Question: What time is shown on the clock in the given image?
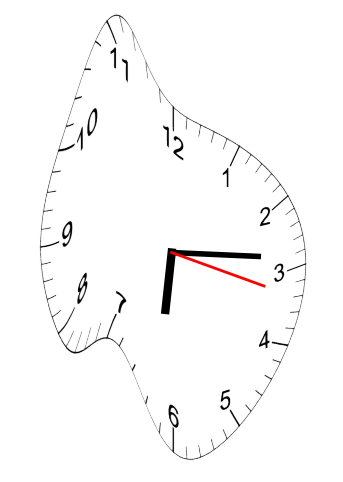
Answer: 06:14:17